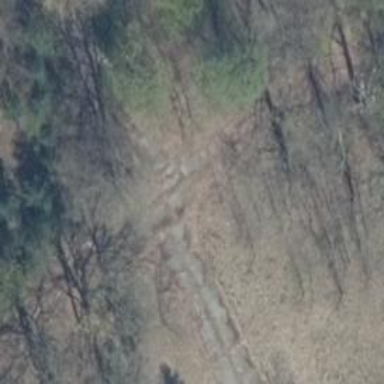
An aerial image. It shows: Paved track with Grade 1 surface.